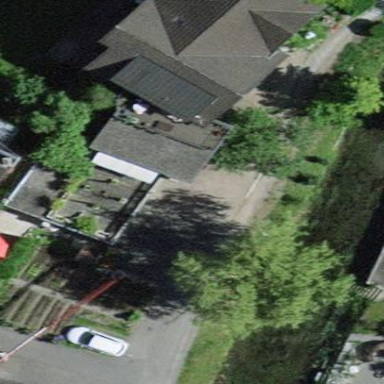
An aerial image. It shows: Group of garages.